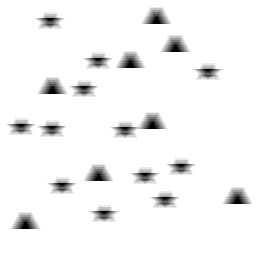
Squares: 0
Triangles: 8
Stars: 12
Total shapes: 20